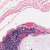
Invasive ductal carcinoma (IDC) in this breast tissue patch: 0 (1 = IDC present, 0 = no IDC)